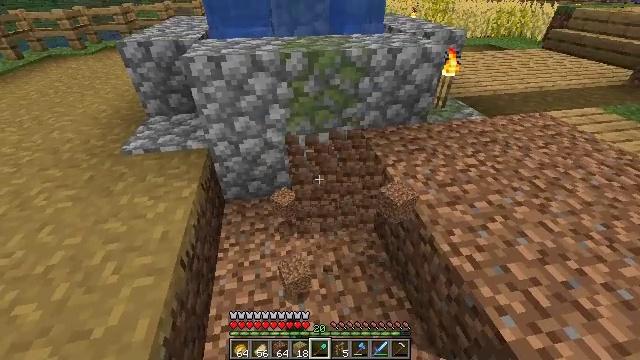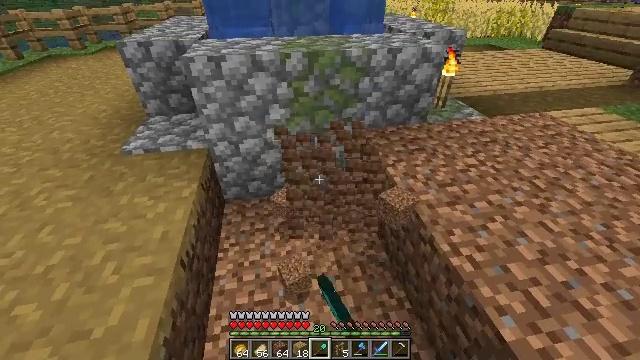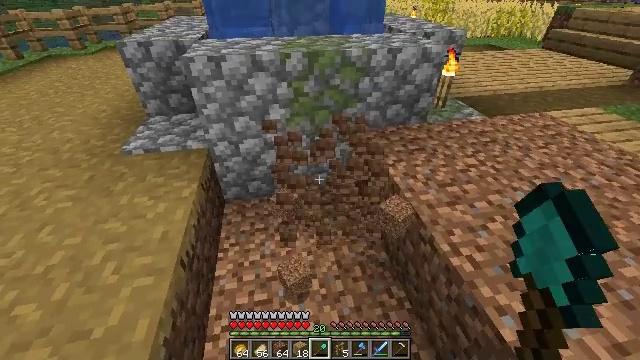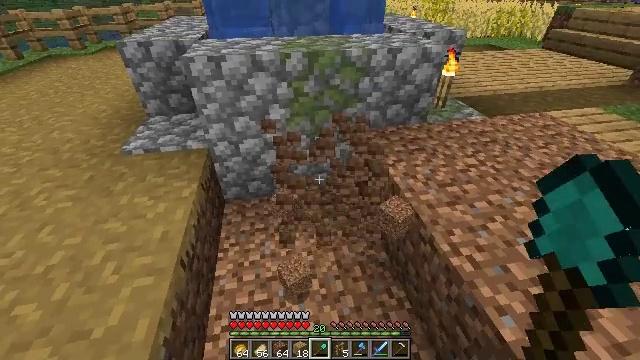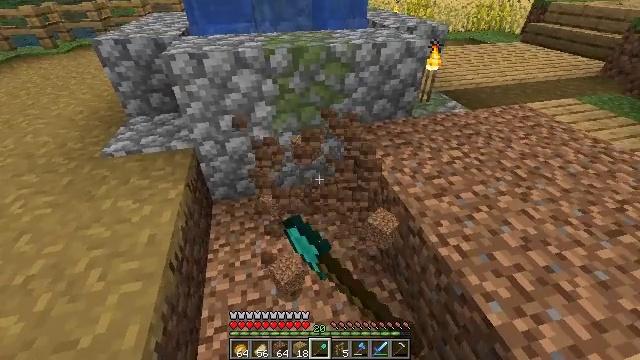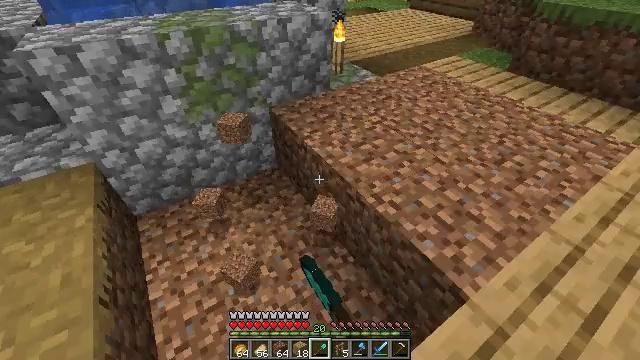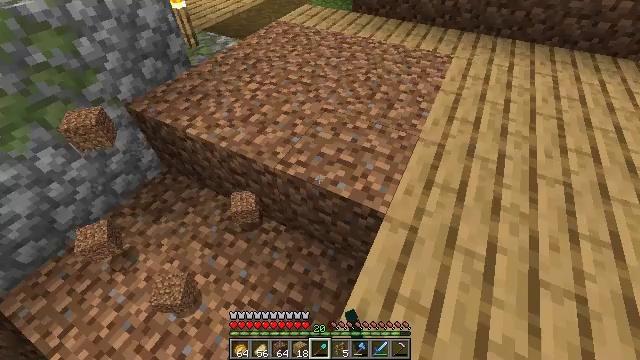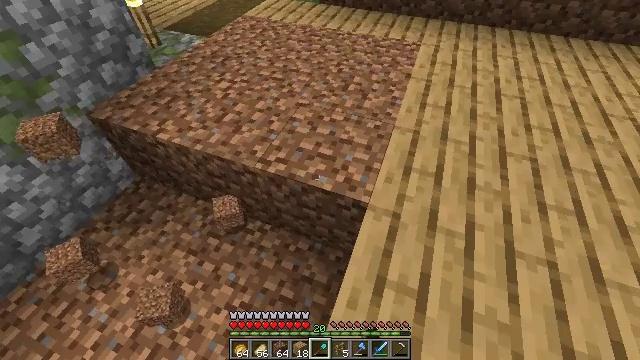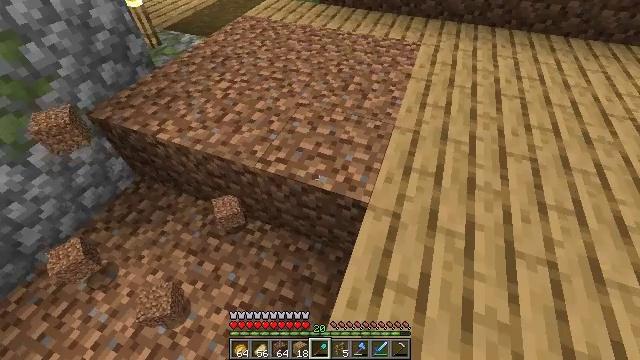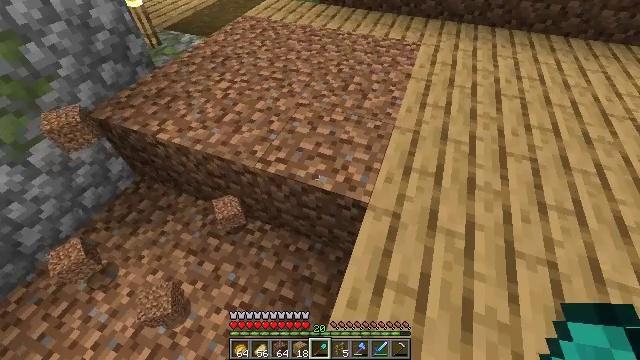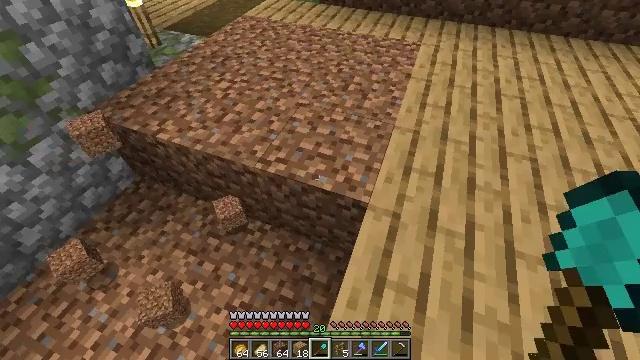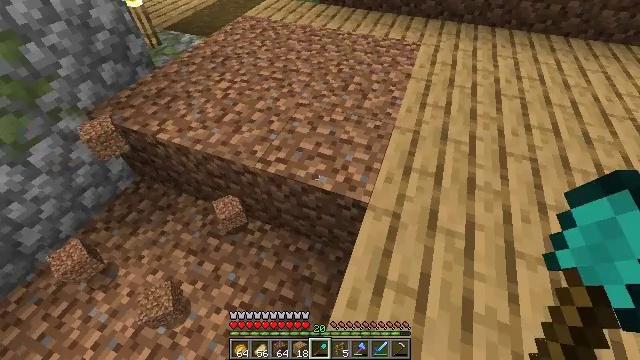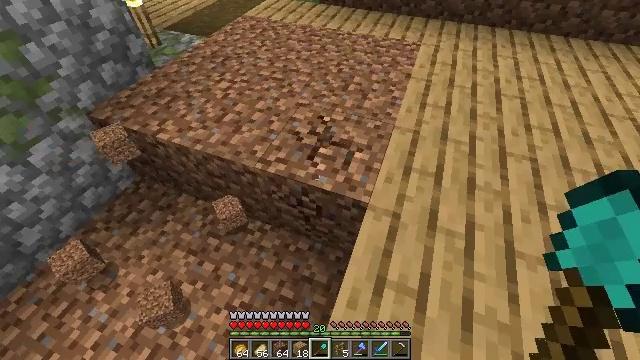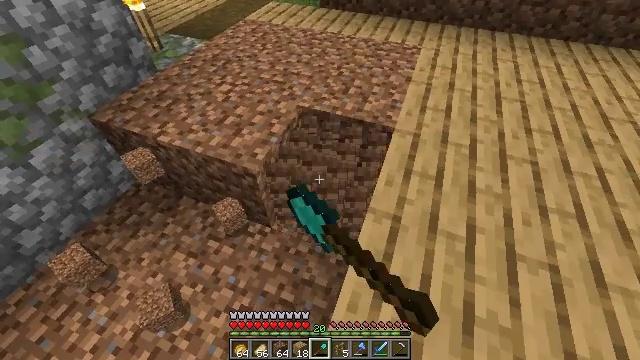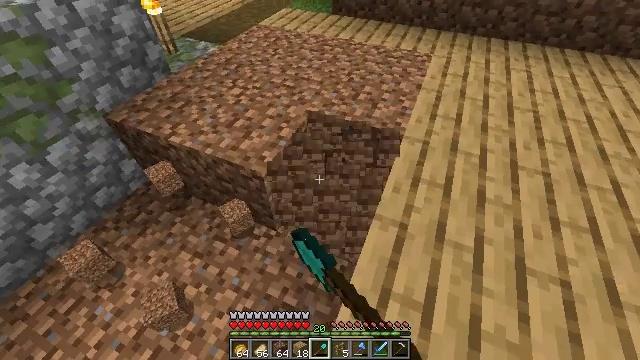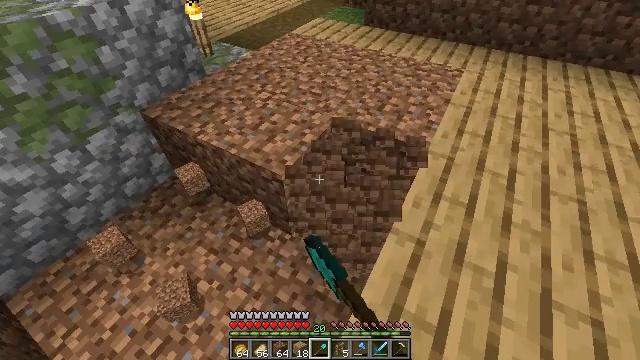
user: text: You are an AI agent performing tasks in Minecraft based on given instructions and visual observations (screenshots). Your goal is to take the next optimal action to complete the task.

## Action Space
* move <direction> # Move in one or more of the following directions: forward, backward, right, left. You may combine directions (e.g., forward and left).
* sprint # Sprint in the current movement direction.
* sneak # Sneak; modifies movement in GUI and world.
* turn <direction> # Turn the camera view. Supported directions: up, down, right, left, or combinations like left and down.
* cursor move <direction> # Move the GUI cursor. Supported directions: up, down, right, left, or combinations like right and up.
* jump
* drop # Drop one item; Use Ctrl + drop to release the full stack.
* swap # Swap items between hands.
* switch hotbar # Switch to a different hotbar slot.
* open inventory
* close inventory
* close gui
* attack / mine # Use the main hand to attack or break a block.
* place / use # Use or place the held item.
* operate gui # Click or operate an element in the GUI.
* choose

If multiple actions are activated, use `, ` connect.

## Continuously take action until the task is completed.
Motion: motion action
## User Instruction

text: Mine dirt from the ground.
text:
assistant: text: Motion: attack / mine
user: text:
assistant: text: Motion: attack / mine
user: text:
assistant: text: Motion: attack / mine
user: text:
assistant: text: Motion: turn right, attack / mine
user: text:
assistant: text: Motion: turn right and down
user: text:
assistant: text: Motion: turn right and down
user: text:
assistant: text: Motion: turn right and down
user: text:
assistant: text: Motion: no_op
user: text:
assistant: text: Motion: no_op
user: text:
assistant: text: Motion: no_op
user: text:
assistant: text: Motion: no_op
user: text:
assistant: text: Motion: attack / mine
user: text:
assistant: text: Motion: attack / mine
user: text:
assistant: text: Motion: turn left and up, attack / mine
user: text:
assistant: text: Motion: turn left and up, attack / mine
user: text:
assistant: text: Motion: turn left, attack / mine
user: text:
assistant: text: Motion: attack / mine
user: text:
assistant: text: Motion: attack / mine
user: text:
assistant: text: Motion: attack / mine
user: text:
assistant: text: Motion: turn left and up, attack / mine
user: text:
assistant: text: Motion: turn left and up, attack / mine
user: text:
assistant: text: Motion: turn left and up, attack / mine
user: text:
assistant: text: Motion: attack / mine
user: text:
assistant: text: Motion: attack / mine
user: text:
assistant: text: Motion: attack / mine
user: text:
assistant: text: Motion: attack / mine
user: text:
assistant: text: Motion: attack / mine
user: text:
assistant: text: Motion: attack / mine
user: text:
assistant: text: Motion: turn up, attack / mine
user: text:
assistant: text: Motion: turn left and up, attack / mine